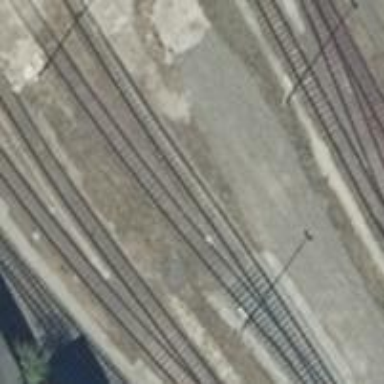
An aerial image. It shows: Railway yard.